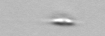
Label: Cylindrotheca_morphotype1